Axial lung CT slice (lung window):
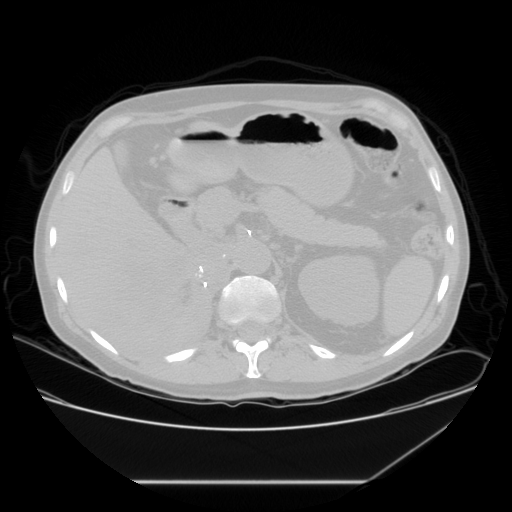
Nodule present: no